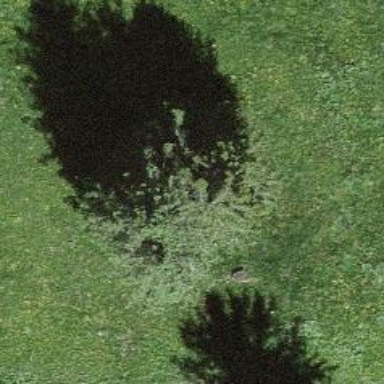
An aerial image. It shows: Single tag "natural: tree."